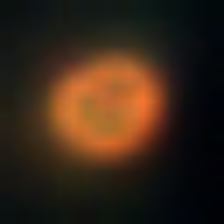
Taxon: NanoPlankton
Group: Other